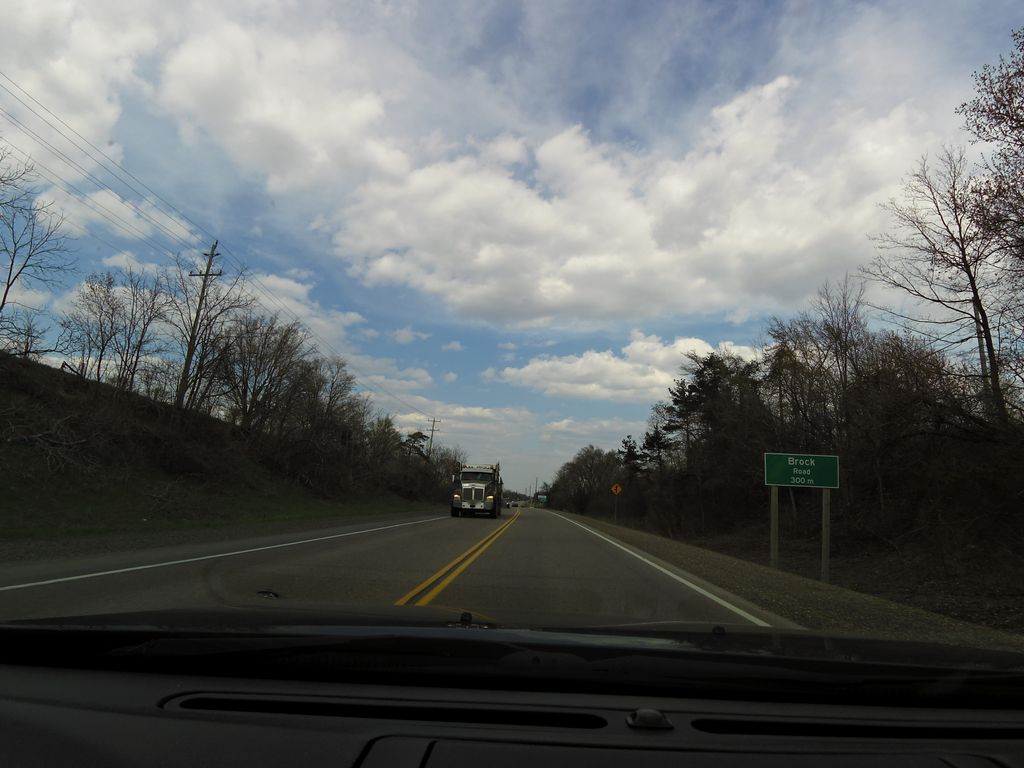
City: hamilton